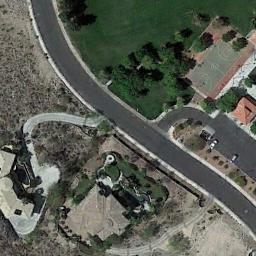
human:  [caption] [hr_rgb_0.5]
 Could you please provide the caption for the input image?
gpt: A basketball court next to a parking lot while a road and a park beside .

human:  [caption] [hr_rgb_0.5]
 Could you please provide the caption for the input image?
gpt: The basketball court near the lawn is one street away from the bare land .

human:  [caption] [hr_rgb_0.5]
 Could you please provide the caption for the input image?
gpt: There is a basketball court in the middle of grass next to an open place with a road pass by .

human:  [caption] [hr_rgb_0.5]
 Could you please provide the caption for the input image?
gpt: There is a basketball court on the right side of the road .

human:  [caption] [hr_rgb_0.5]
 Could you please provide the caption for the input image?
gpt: Many trees are near the basketball court .